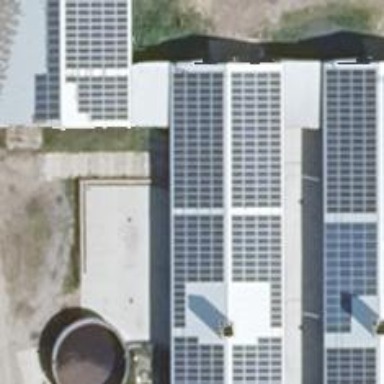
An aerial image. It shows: Solar photovoltaic panel generator producing electricity as small installation.